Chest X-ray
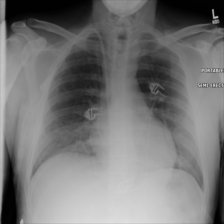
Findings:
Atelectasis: negative
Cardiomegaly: negative
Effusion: negative
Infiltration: negative
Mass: negative
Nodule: negative
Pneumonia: negative
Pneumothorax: negative
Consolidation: negative
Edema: positive
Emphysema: negative
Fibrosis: negative
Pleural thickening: negative
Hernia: negative